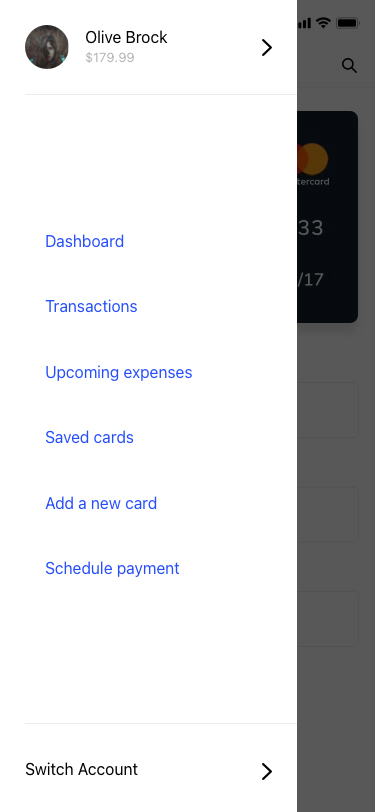
Text in this UI design:
Dashboard
Transactions
Upcoming expenses
Saved cards
Add a new card
Schedule payment
Olive Brock
$179.99
Switch Account